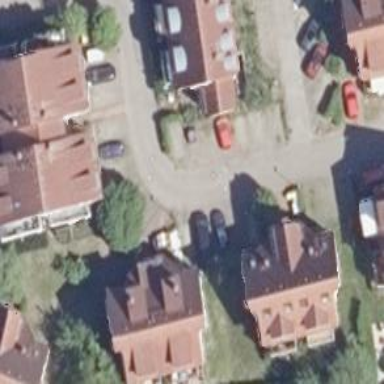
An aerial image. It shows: Living street.